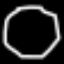
Label: octagon